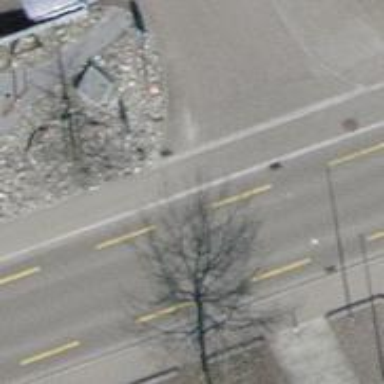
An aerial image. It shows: Tertiary road with asphalt surface including cycle lane.